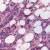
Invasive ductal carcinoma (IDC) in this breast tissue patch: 1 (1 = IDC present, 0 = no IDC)